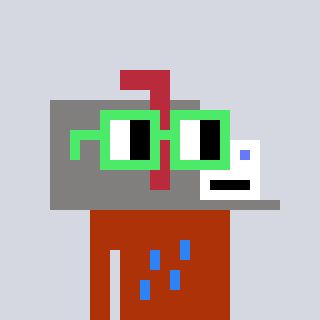
a pixel art character with square light green glasses, a mailbox-shaped head and a hotbrown-colored body on a cool background